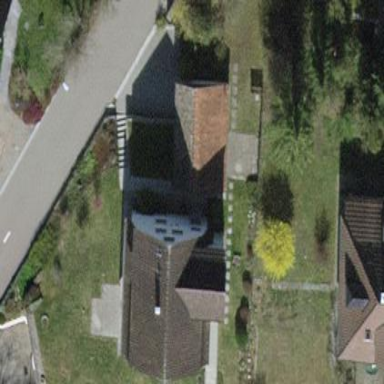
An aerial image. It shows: Detached building.